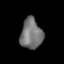
Tissue: lung
Cell type: Epithelial cells
Senescence score: 0.1636
Nuclear area (px): 649
Mean DAPI intensity: 116.461